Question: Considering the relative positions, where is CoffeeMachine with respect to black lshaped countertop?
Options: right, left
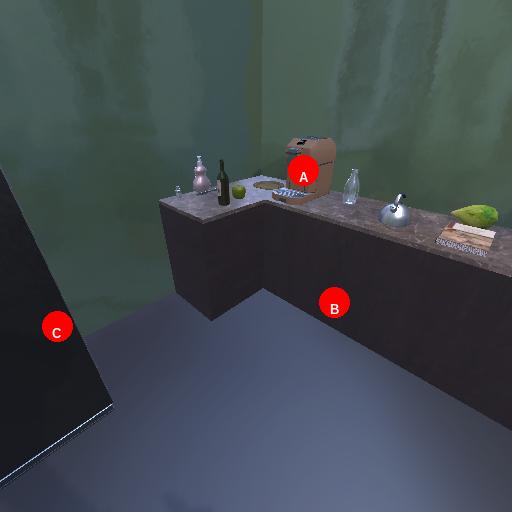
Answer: right